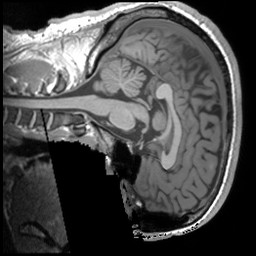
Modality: T1w
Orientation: sagittal
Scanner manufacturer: siemens
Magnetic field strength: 3 T
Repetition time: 1.9 s
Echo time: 0.00267 s